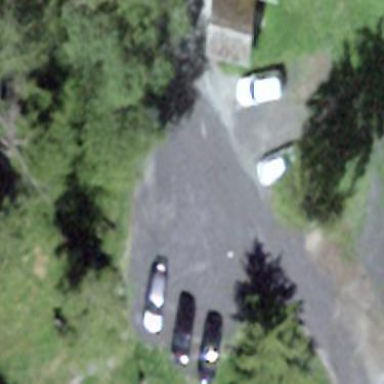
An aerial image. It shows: Parking area with surface.